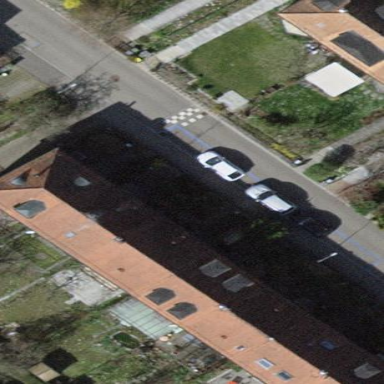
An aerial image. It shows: Parking lane area.